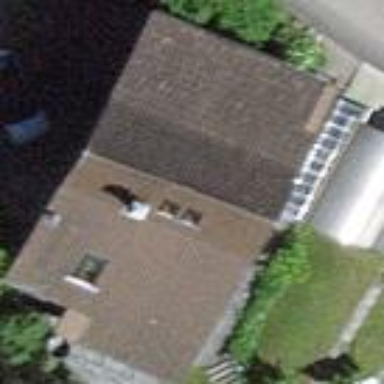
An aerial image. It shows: Gabled roofed house.